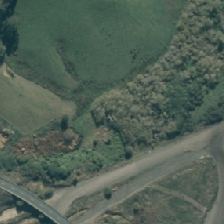
Land cover: herbaceous_freshwater_vege